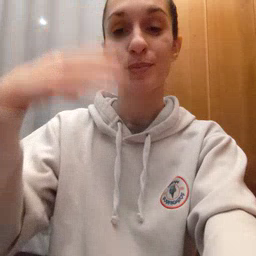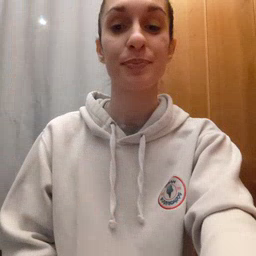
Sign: shower